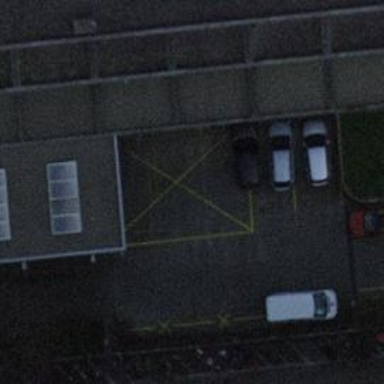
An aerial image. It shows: View of roof of building.